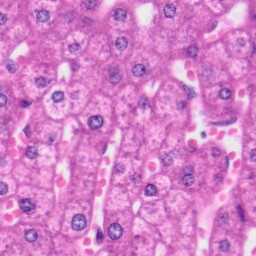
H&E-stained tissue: Liver